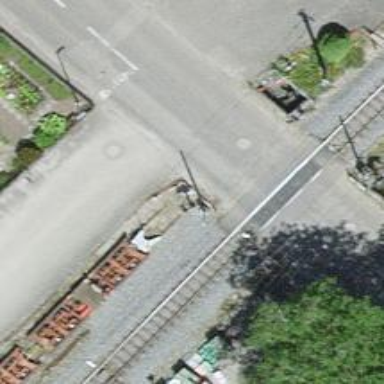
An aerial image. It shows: Narrow-gauge railway siding with electrified contact lines. It consists of one track.